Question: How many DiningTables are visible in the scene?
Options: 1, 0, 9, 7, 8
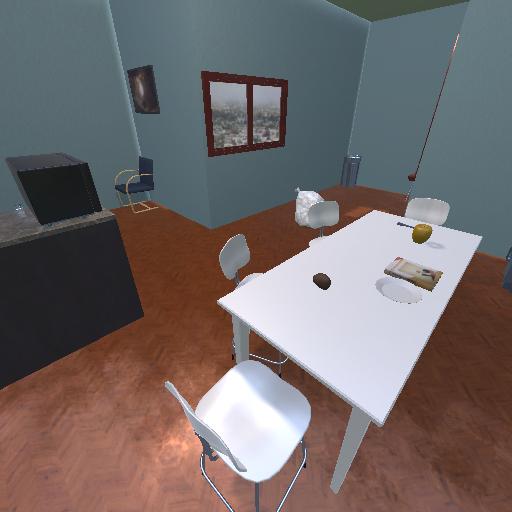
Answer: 1